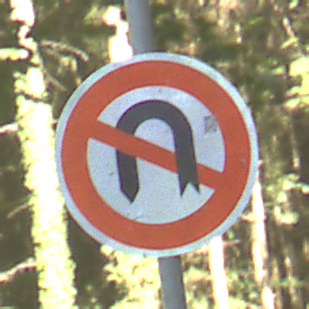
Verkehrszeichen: VerbotWenden
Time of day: MorningAfternoon
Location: Outdoor (Nature)
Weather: Clear
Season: NotSpecified
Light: Natural